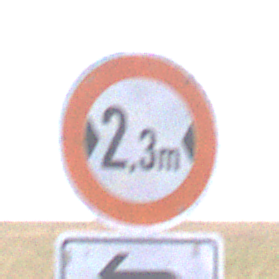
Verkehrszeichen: TatsaechlicheBreite2Komma3
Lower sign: RichtungsangabeDurchPfeile2
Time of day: Midday
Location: Outdoor (Nature)
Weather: PartlyCloudy
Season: NotSpecified
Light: Natural